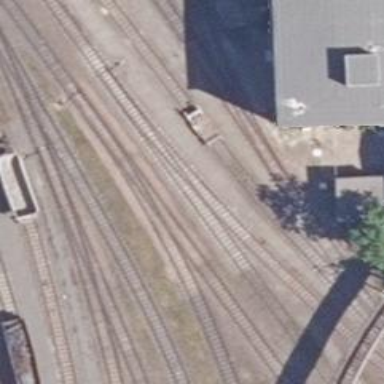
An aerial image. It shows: Railway switch.